I will show an image sequence of human cooking. I have annotated the images with numbered circles. Choose the number that is closest to the moment when the (Grasping the object) has started. You are a five-time world champion in this game. Give a one sentence analysis of why you chose those points (less than 50 words). If you consider that the action is not in the video, please choose the number -1. Provide your answer at the end in a json file of this format: {"points": []}
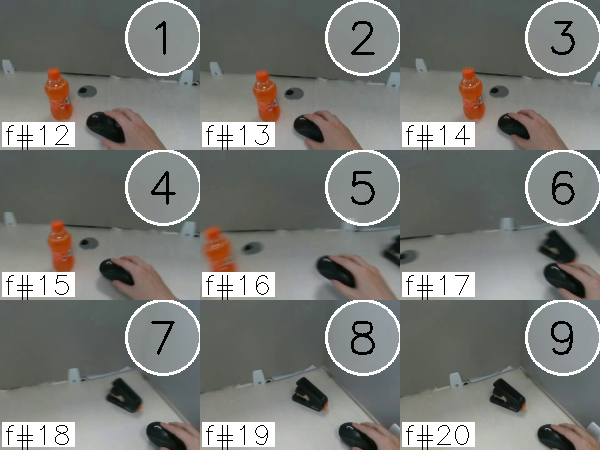
Frame 2 shows the clearest moment of hand-object contact.
{"points": [2]}